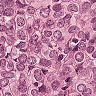
Metastatic tissue present: yes